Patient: sex M, age 68
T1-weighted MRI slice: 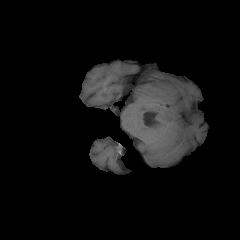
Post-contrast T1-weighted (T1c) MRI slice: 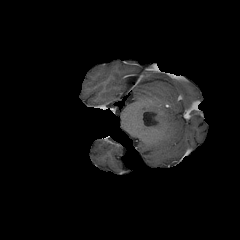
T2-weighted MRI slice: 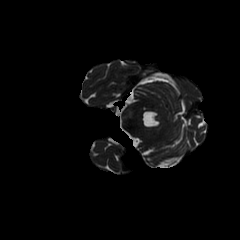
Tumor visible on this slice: no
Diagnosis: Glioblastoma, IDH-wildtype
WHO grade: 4